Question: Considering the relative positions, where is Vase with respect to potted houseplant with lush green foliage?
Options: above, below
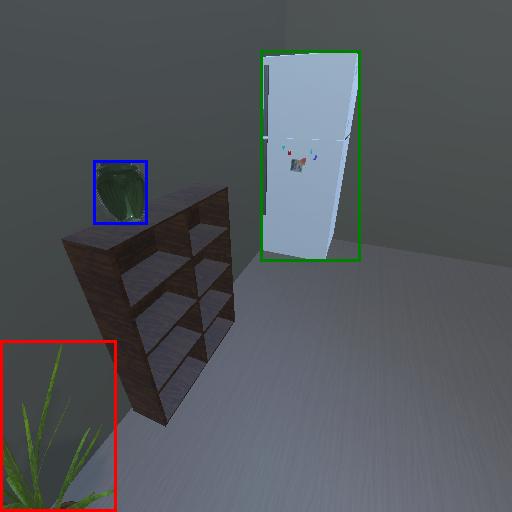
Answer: above